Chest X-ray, PA view. Patient: 32 years old, sex M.
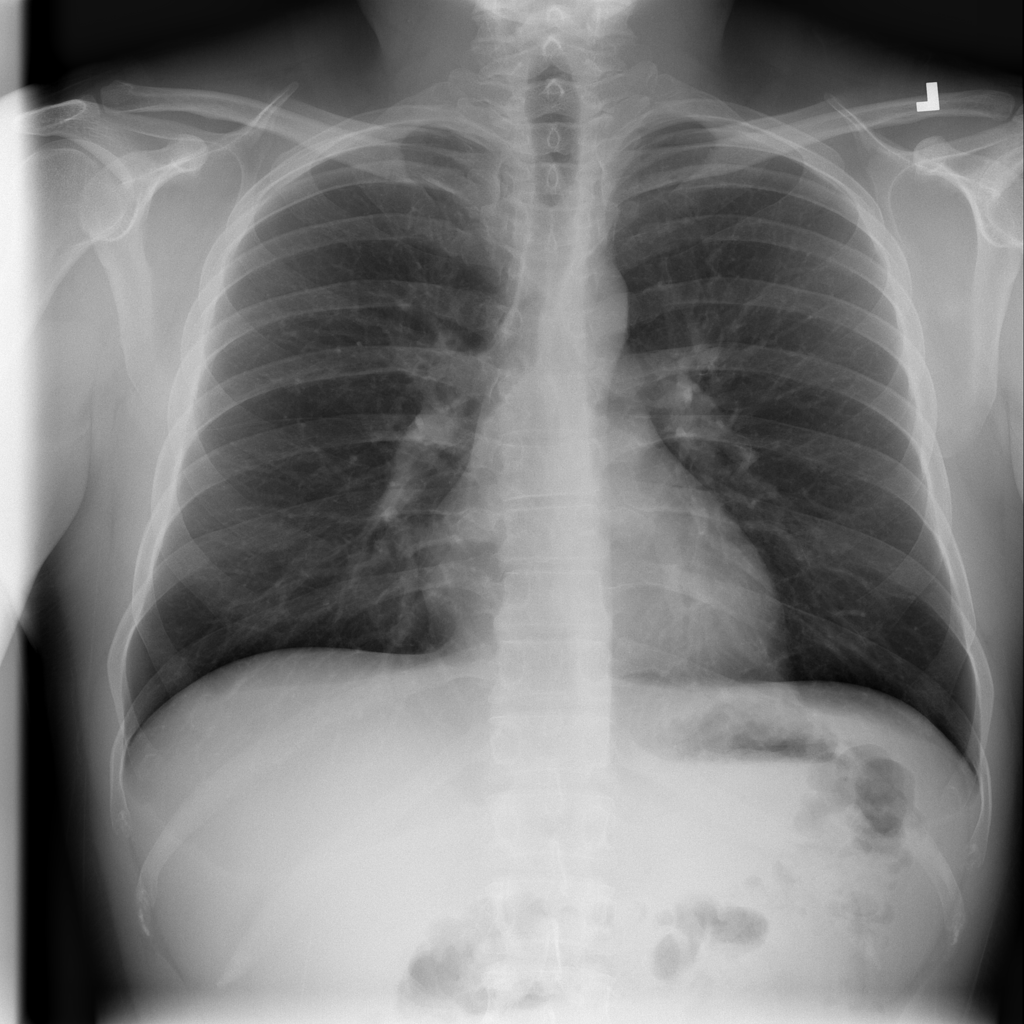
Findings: No Finding